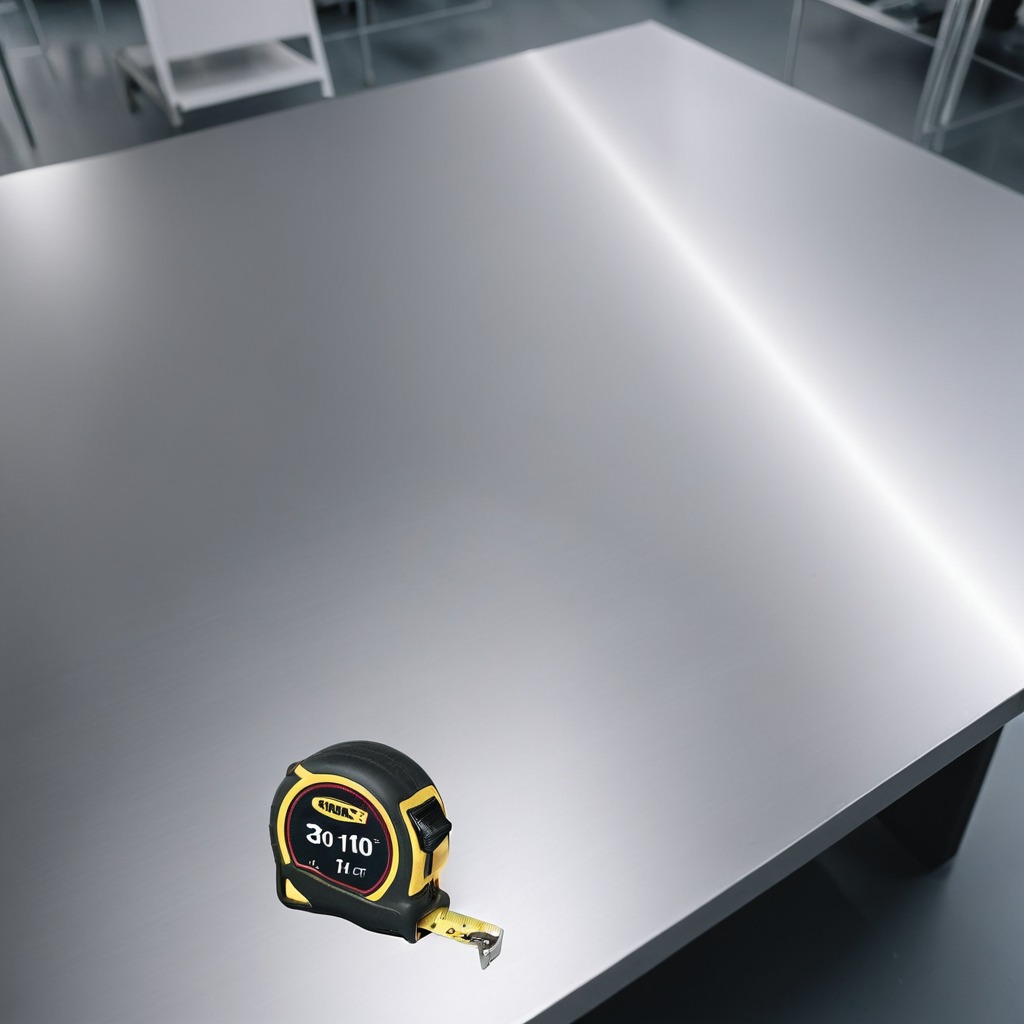
A measuring tape lies on the stainless steel table.